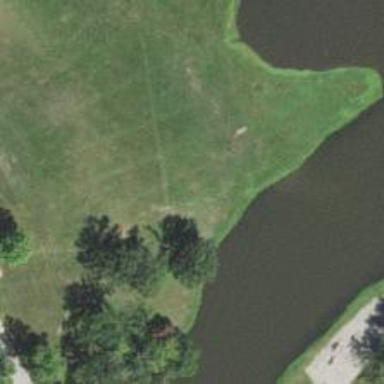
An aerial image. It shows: Disc golf hole.